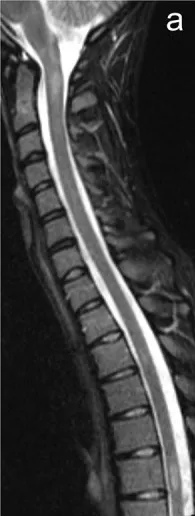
Initial MRI of the brain demonstrating rather typical finding of demyelinating disease fulfilling McDonald diagnostic criteria for multiple sclerosis. (a) Short-tau inversion recovery (STIR) image of the cervical and upper thoracic spine in sagittal plane revealing several hyperintense lesions (level C1/2, Th3/4, and Th6).
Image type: radiology (mri)